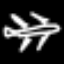
Label: airplane